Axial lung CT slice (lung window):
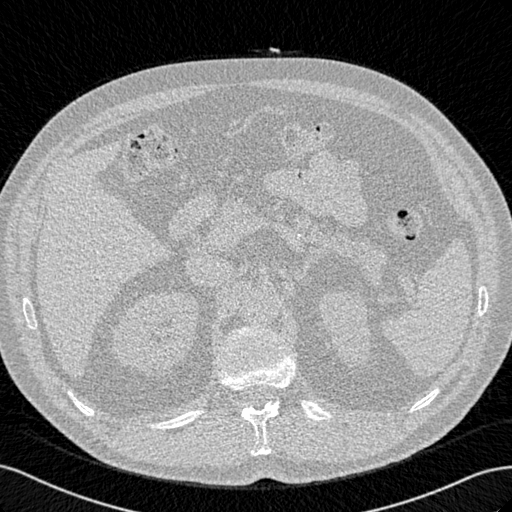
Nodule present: no